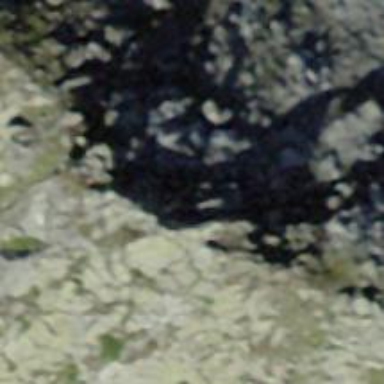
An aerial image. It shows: Arete in nature.